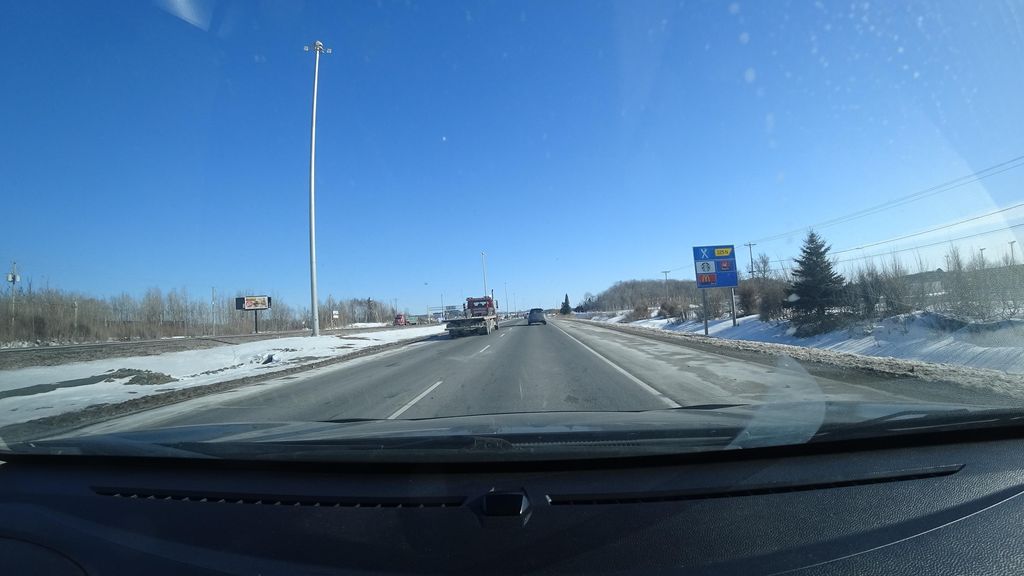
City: quebec_city